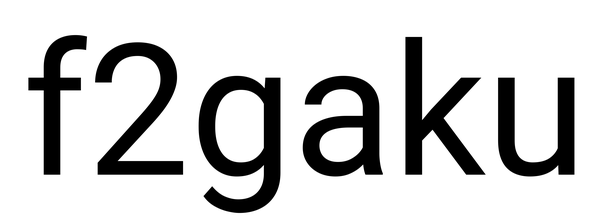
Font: Roboto_Regular